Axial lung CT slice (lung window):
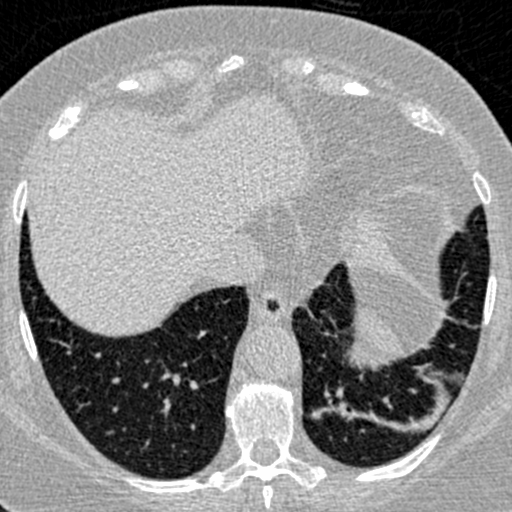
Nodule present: no